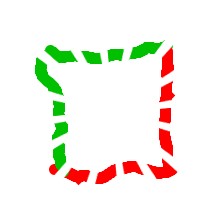
Shape: square